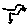
Label: bird